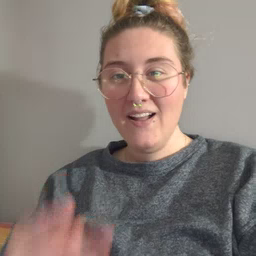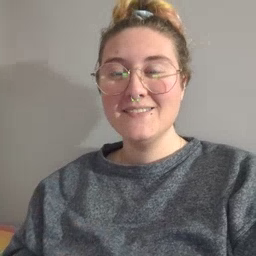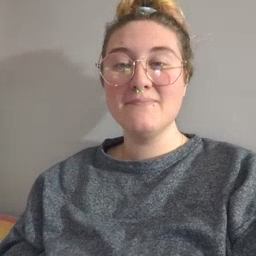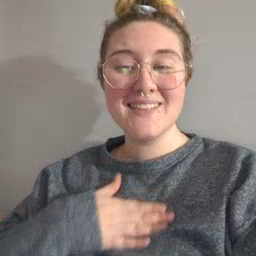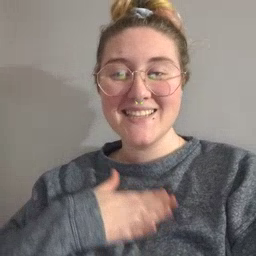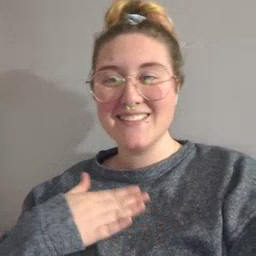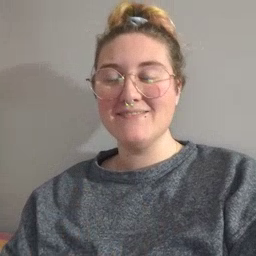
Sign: please